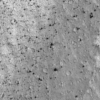
Label: not_dusty